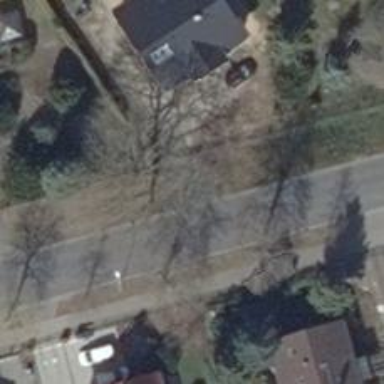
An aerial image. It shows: Sidewalk along the footway.